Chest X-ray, PA view. Patient: 45 years old, sex F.
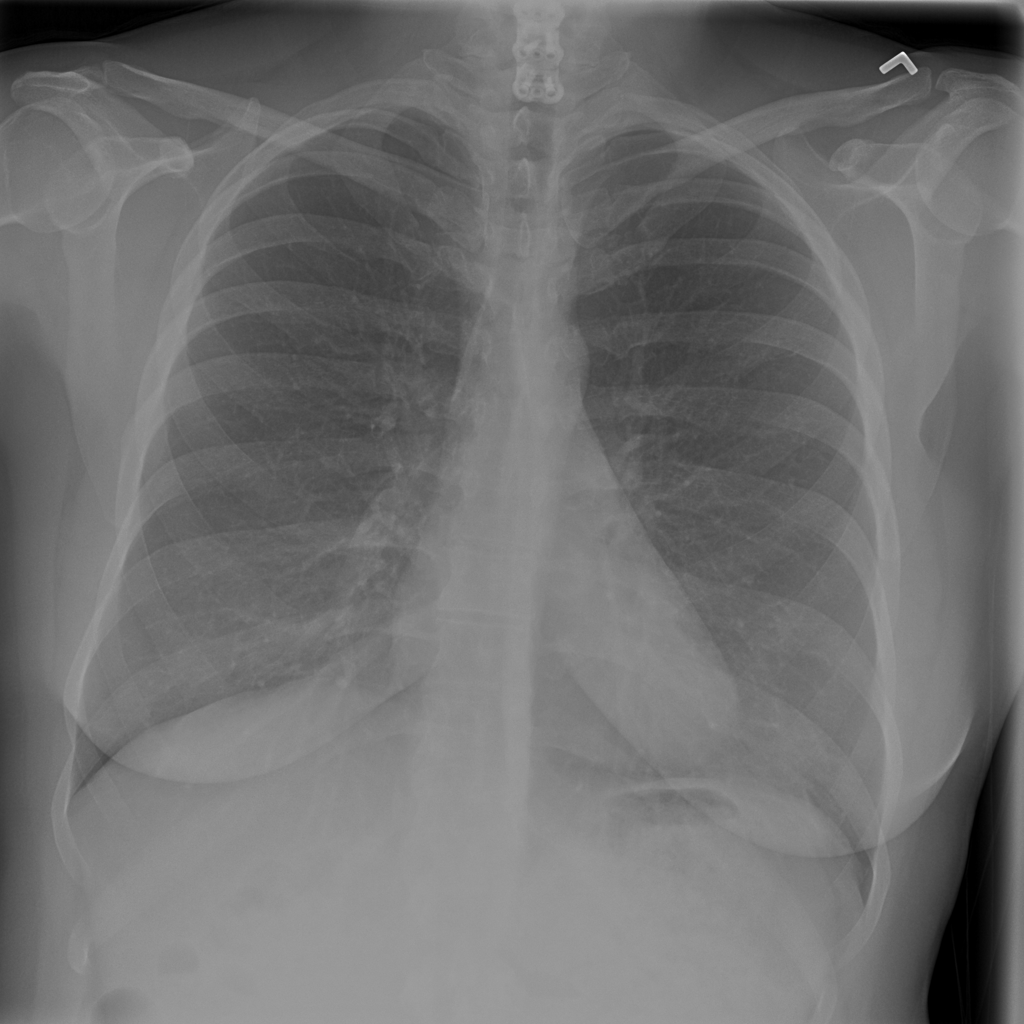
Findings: No Finding